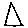
Label: triangle